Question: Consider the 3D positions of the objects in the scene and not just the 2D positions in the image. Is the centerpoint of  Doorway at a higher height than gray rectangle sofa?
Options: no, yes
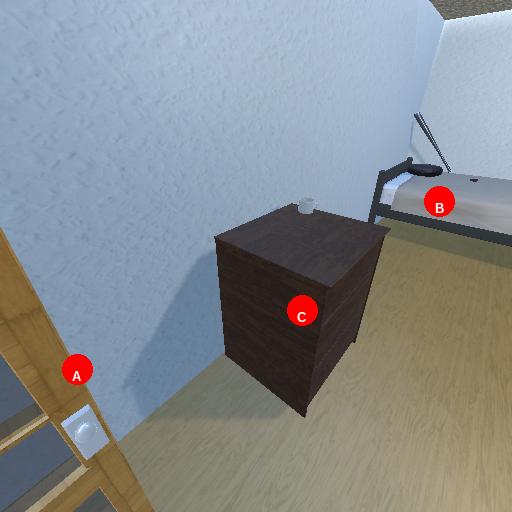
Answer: no